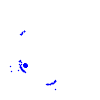
Particle: pion